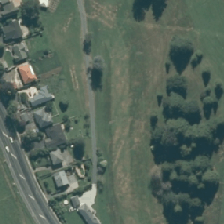
Land cover: urban_parkland